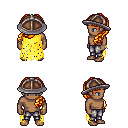
a pixel art fantasy rpg character, male body template, human, dark skin, yellow tattered cape, metal pants, light blonde princess hairstyle, chain helm, bracelets, four views (front, back, left, right), 2x2 character sprite sheet, small pixel art, hard edges, no anti-aliasing